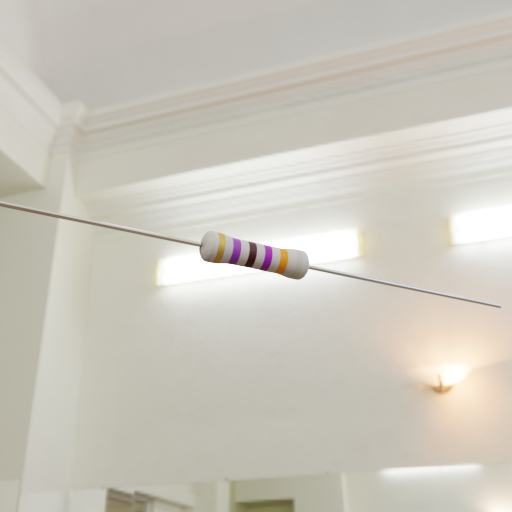
Resistor colour bands (in order): gold, violet, black, violet, orange, silver